Aerial crown-view tile of a tropical tree (Barro Colorado Island, Panama), acquired 20250512:
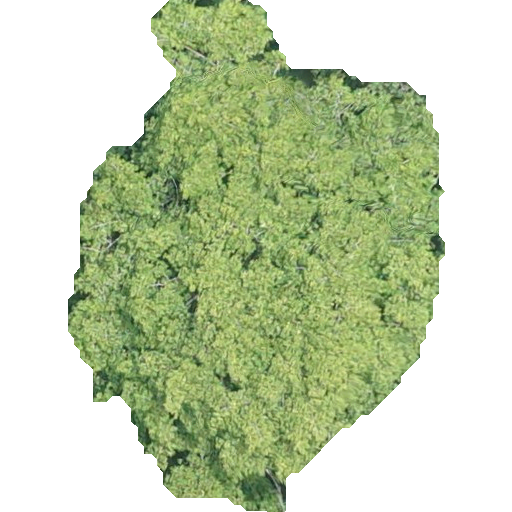
Species: Virola surinamensis
GBIF accepted scientific name: Virola surinamensis
Crown area: 193.511 m²